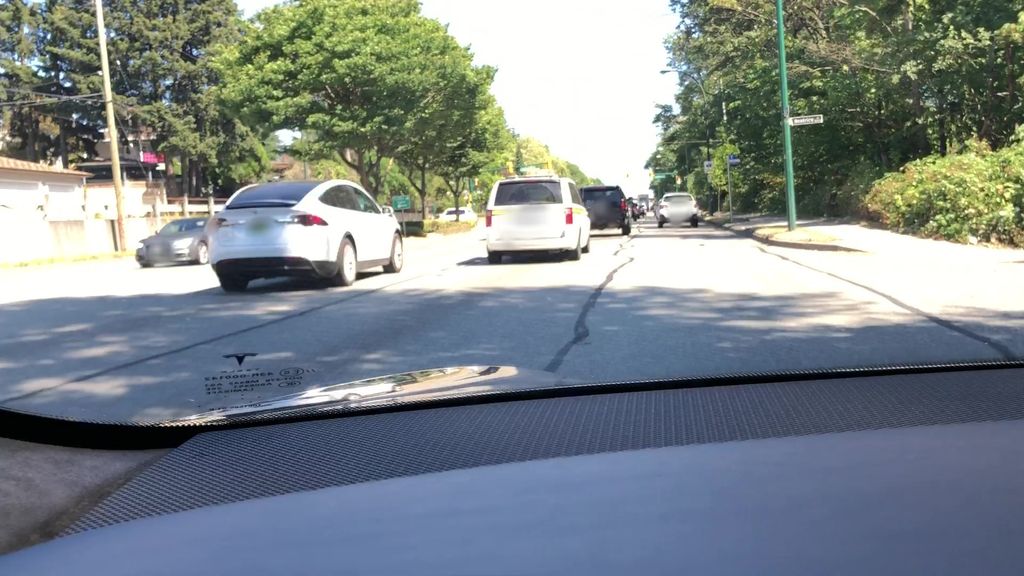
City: vancouver